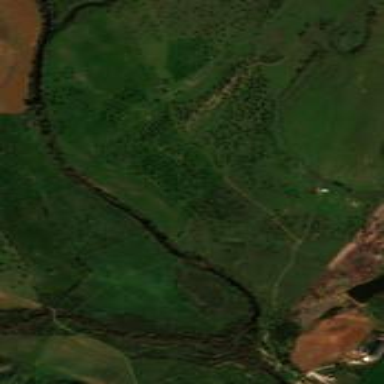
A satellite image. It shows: Orchard filled with olive trees.